Question: I have a form with a drop-down to select a time for scheduling

I didn't use a selector input, instead I used the following html to make the menu for styling reasons.
'''
<div class="tabs">
<div class="apt-time">
<h3>&#64;Time</h3>
<ul class="time-list">
<li class="available">8:00am</li>
<li class="available">9:00am</li>
<li class="available">10:00am</li>
<li class="available">11:00am</li>
<li class="available">12:00am</li>
<li class="available">1:00pm</li>
<li class="available">2:00pm</li>
<li class="available">3:00pm</li>
<li class="available">4:00pm</li>
<li class="available">5:00pm</li>
</ul>
</div>
</div>
'''
Because of this I can't use the POST method to get the data the user clicked on in the menu. So I tried to come up with a solution that could pass a string variable with events to my php page with the GET method in the code below. The if statements are going to be used so the client can't submit the form without clicking on an option in the menu. Is there a way around this without using a selector input?
'''
$('.available').click(function() {
return clockTime = $(event.target).text()
})
$('.btn').click(function() {
if ($('.available').click) {
window.location.href = "textsms.php?"+clockTime
} else {
// warn client that they need to chose a time
}
})
'''
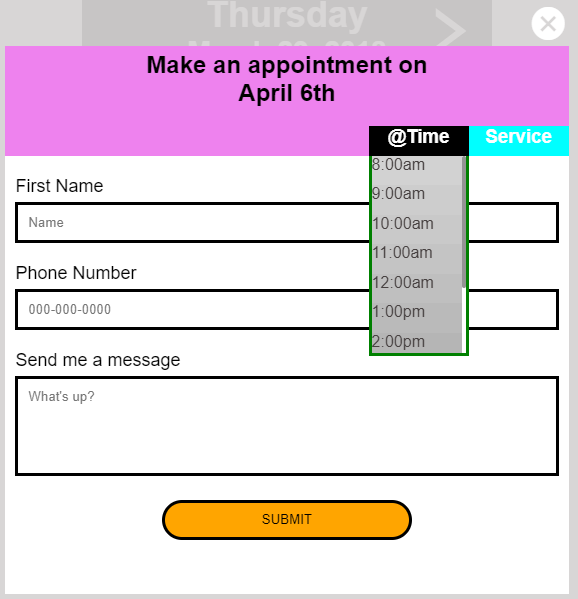
Answer: Added 'AJAX' functionality below. The script passes 'POST' values to PHP script named 'textsms.php' without refreshing browser.
'''
<script>
$('.available').click(function() {
var clockTime = $(this).text();
$.ajax({
url:"textsms.php",
method:"POST",
data:{'clockTime':clockTime,var2:'2',}, // modify fields
success: function(data){
alert(data); // Do something with data received
},
});
});</script>
'''
For testing..
'''
<?php
print_r( $_POST );
?>
'''